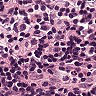
Metastatic tissue present: no